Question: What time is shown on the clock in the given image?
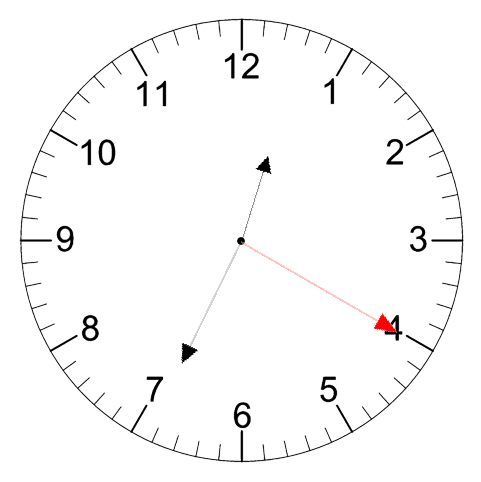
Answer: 12:34:20